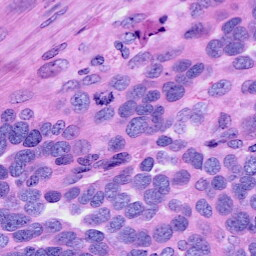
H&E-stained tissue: Ovarian